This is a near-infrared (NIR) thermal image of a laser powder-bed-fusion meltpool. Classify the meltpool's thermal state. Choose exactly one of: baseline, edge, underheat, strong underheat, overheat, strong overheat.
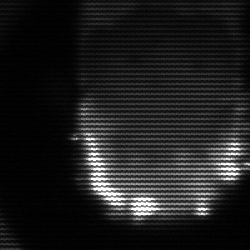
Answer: baseline